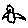
Label: bird